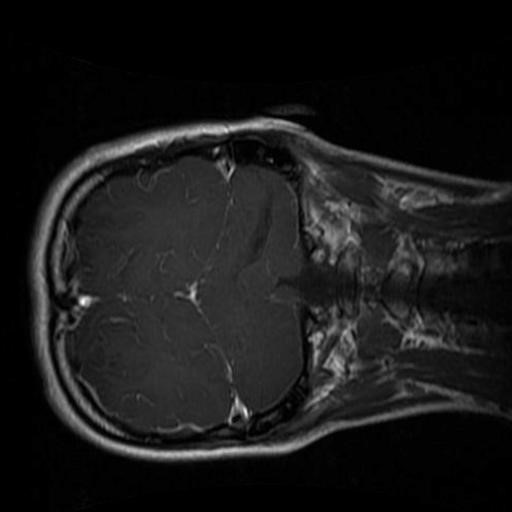
Label: brain_glioma